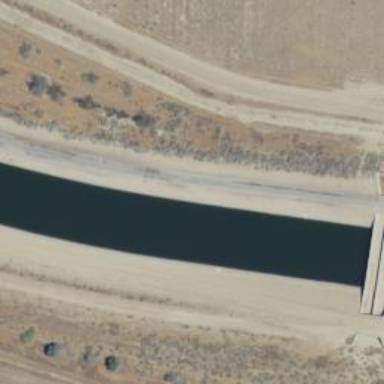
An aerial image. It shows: Canal.